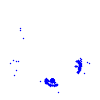
Particle: electron